Interaction volume radius: 10 \u00c5
Interaction volume height: 15 \u00c5
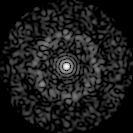
Disorder parameter: 0.8573